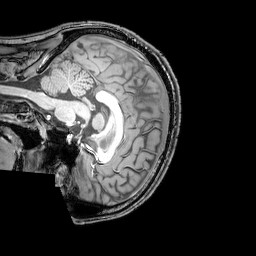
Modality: T1w
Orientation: sagittal
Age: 21
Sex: male
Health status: healthy
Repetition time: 0.081 s
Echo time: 0.037 s